Field crop: tomato
Growth stage: 1
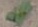
Species: solanum